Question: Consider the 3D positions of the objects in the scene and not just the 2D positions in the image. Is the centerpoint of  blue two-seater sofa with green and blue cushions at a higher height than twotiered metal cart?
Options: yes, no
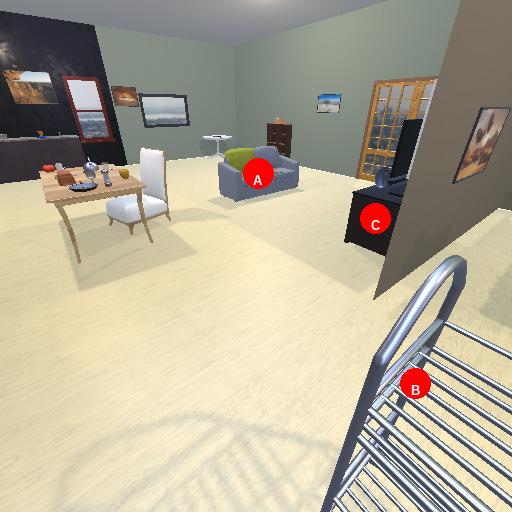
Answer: yes